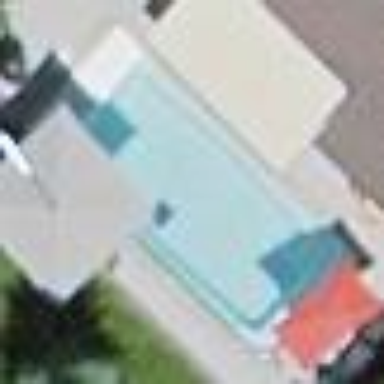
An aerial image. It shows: Swimming pool located in leisure land.